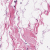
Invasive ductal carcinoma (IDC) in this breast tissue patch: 0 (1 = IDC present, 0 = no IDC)